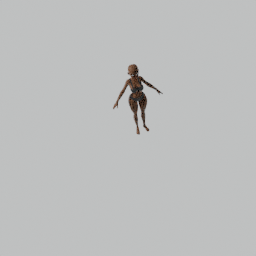
Label: people